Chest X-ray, PA view. Patient: 56 years old, sex M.
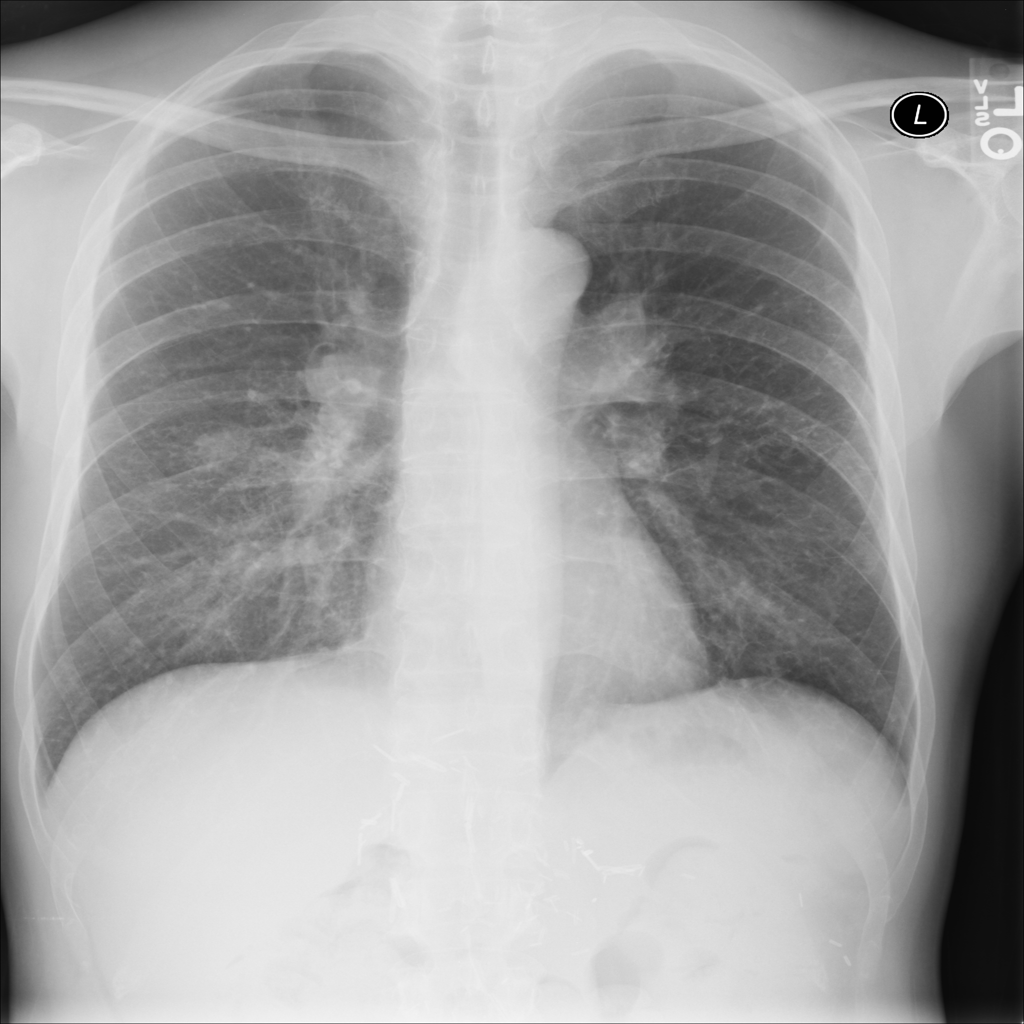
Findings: No Finding